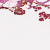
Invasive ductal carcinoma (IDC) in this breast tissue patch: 0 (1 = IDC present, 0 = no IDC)